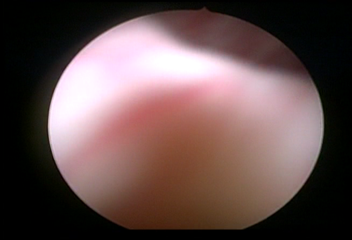
Modality: WLC
Class: Normal mucosa
Bladder cancer association: No